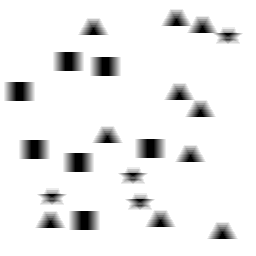
Squares: 7
Triangles: 10
Stars: 4
Total shapes: 21